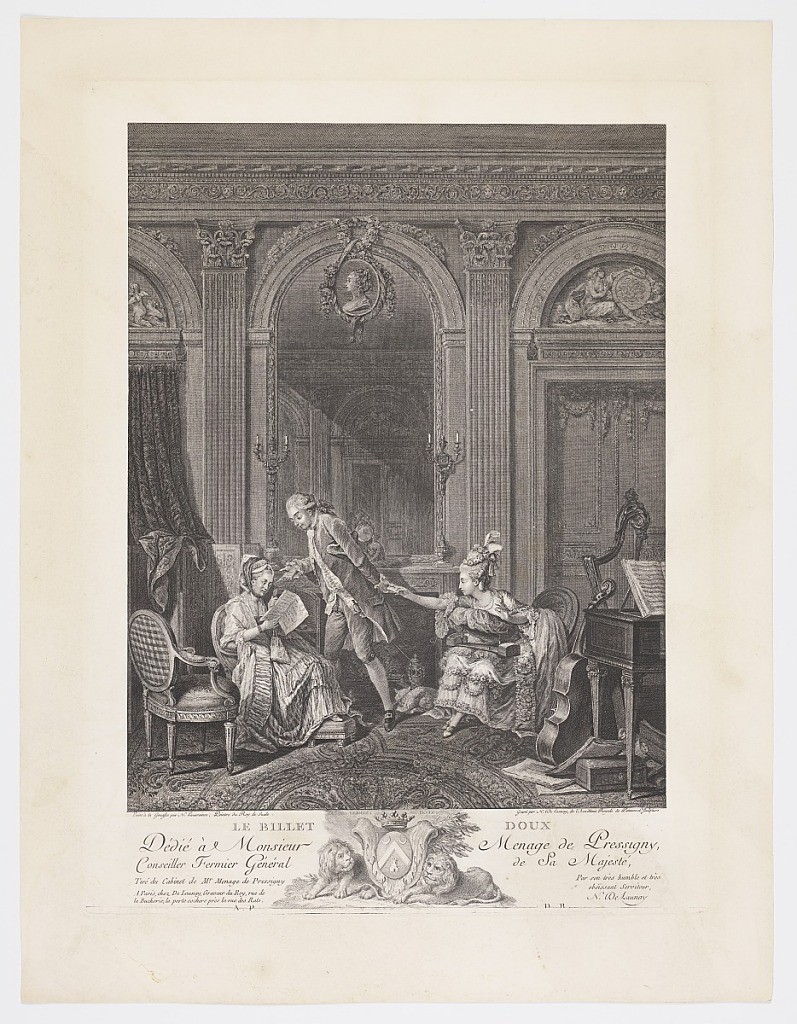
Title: Le Billet Doux
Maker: Nicolas Delaunay, French, 1739–1792
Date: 1778
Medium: Engraving and etching on white paper
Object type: Print
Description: Print after a gouache work by Niclas Lafrensen, the younger. Shows an interior featuring a man and two women. The woman on the right is handed a folded letter by the standing man in the center, as she reaches towards him. She is seated with a small musical instrument is in her lap. The second woman appears to the left of the man; she is seated and reading a sheet of music. A harp, cello, and harpsichord stand to the right, and some books, music, and a box lie on the floor next to them. The interior is ornate, consisting of a mantle and large mirror in the center. The walls are decorated with roundels, sculptures, garlands, and Corinthian pilasters. The interior also includes a curtain on the left with a screen in front, candelabra on opposing sides of the mirror, and a carpet with an elaborate pattern. A cat is seated next to the fireplace in the center of the composition. A coat of arms and two lions appear below the image.